Frequency: 90000
Velocity: 0,279
Power: 41,2
Pulse duration: 0,0000001
Pass count: 1
Magnification: 10
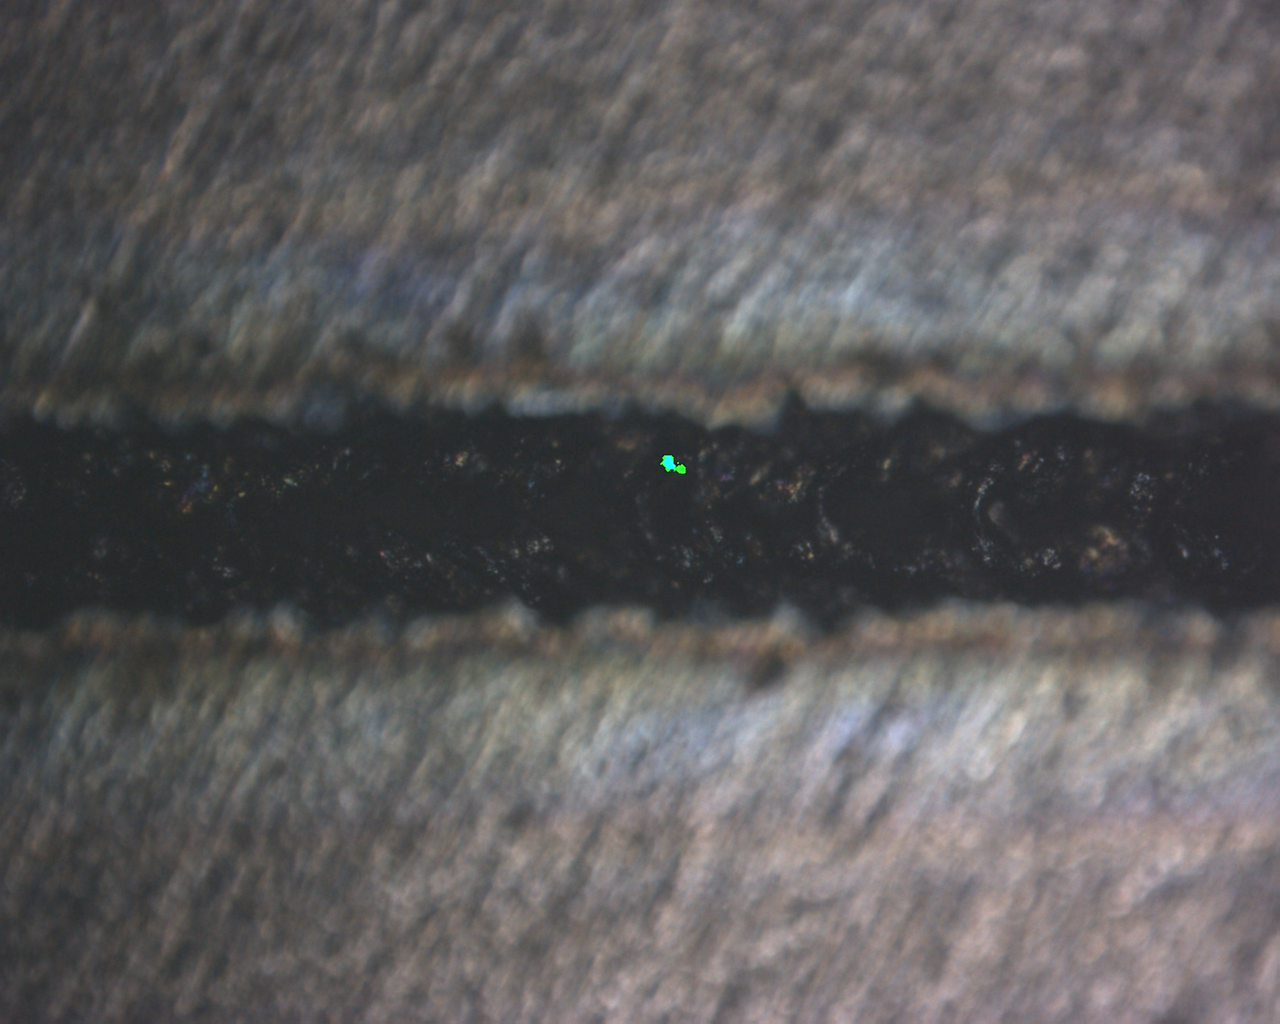
Measured width: 123.951
Other width: 88.109